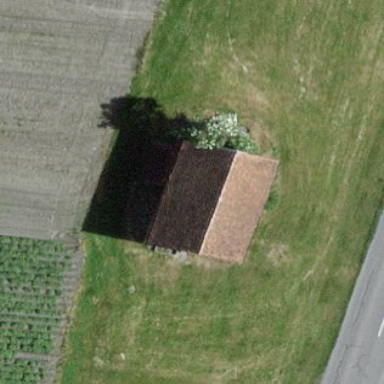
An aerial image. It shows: Farm auxiliary building.